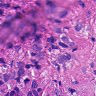
Metastatic tissue present: yes